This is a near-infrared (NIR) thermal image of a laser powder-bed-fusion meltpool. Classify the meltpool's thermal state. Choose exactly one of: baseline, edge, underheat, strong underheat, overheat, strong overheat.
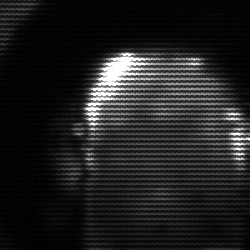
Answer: baseline